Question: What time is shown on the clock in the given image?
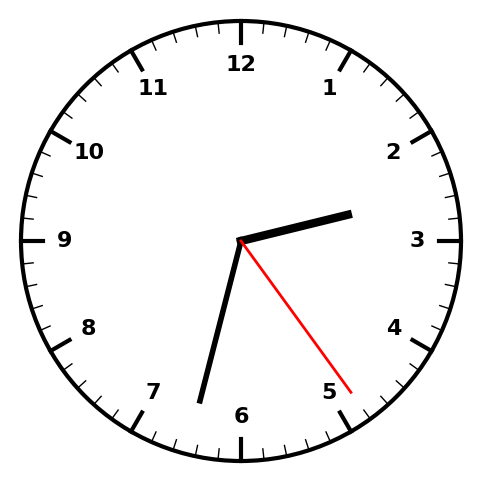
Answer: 02:32:24